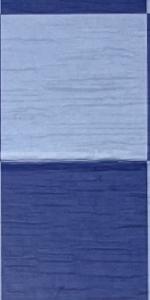
Label: Empty